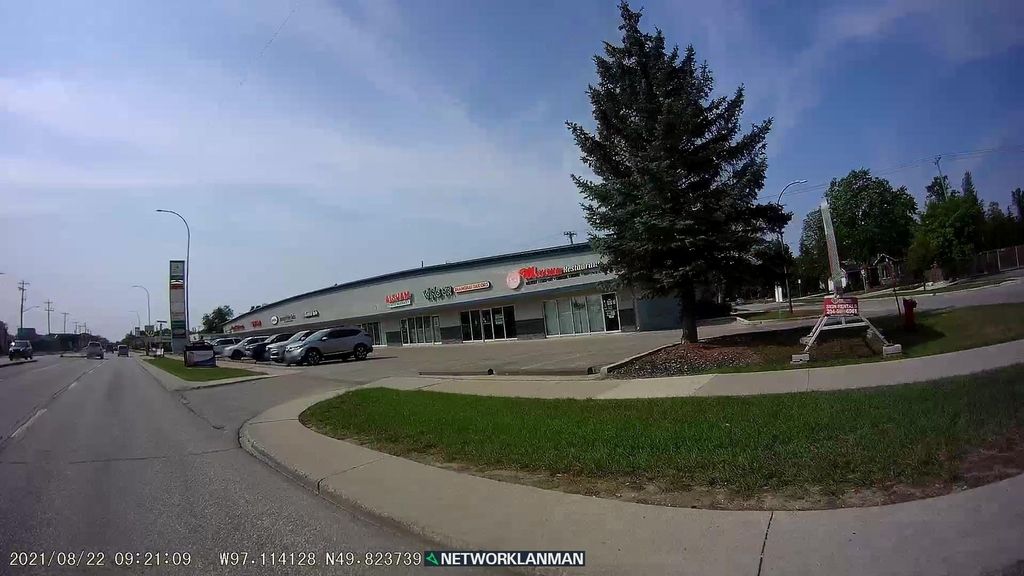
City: winnipeg